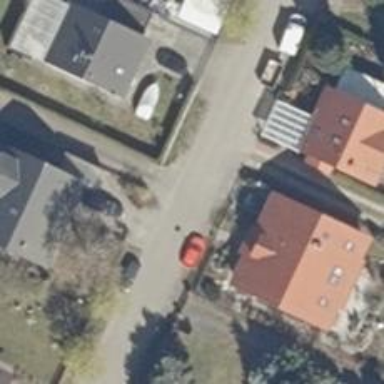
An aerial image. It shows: Residential road without sidewalk.